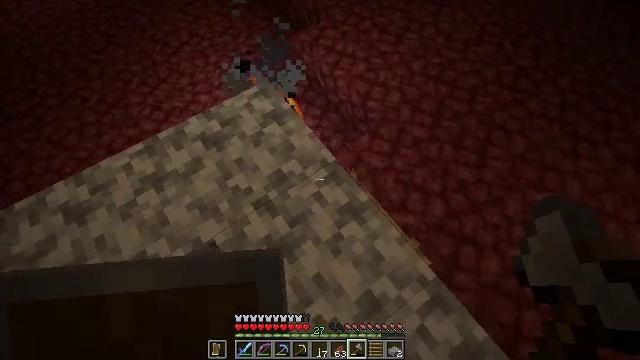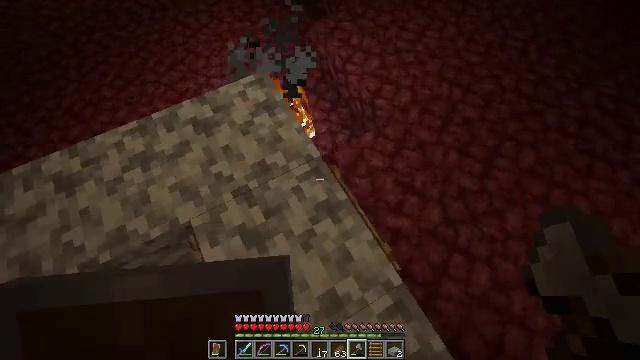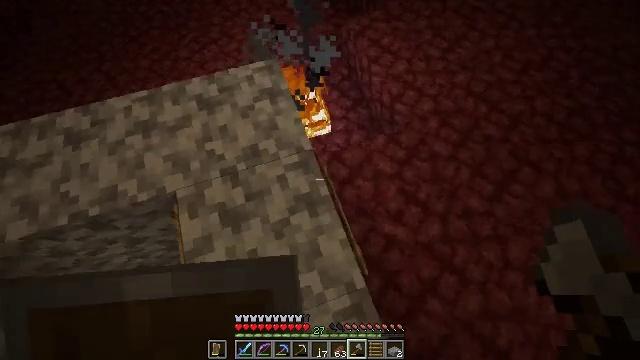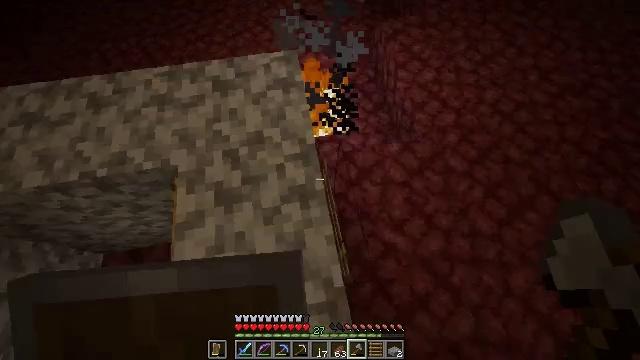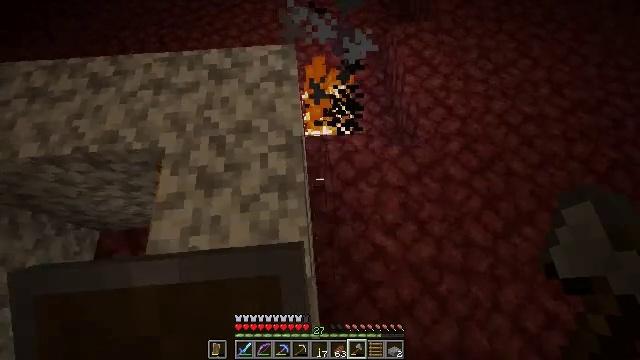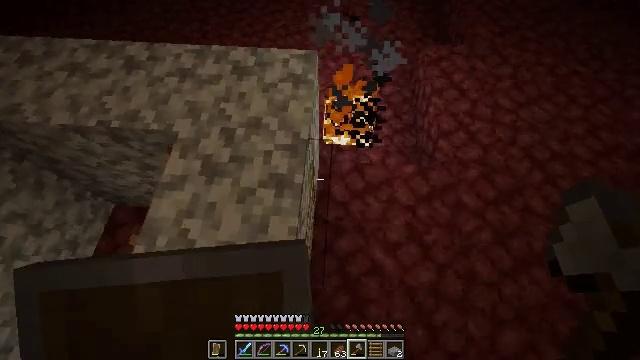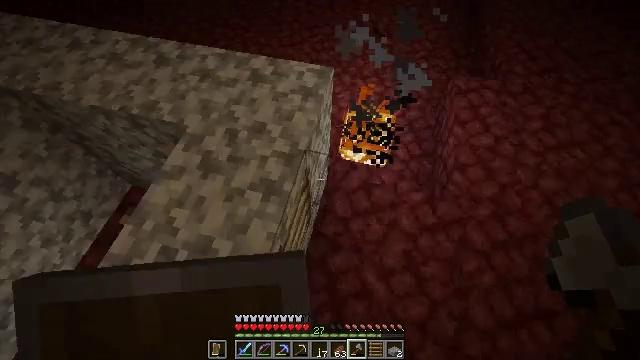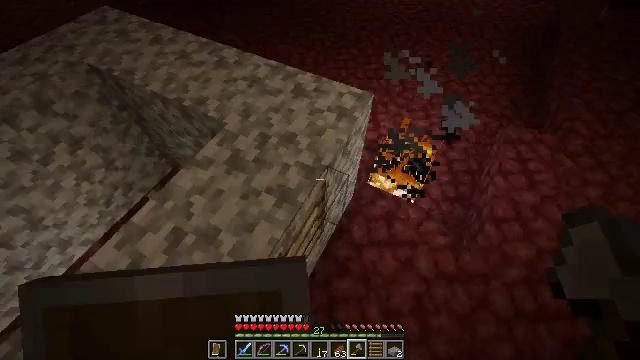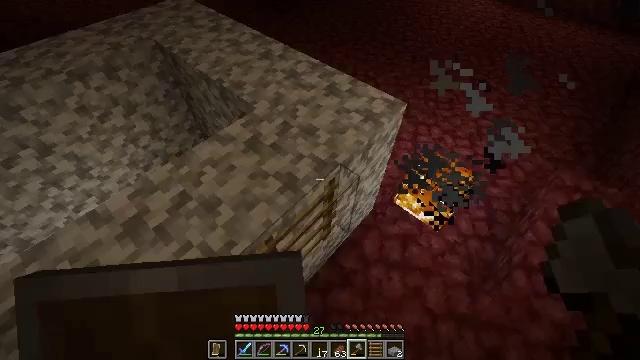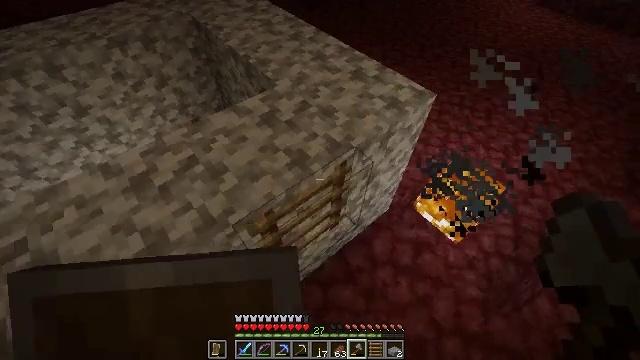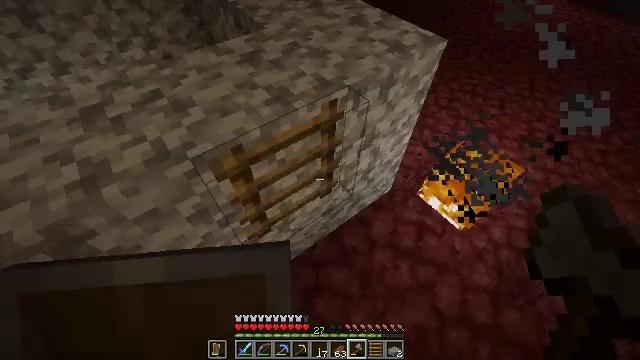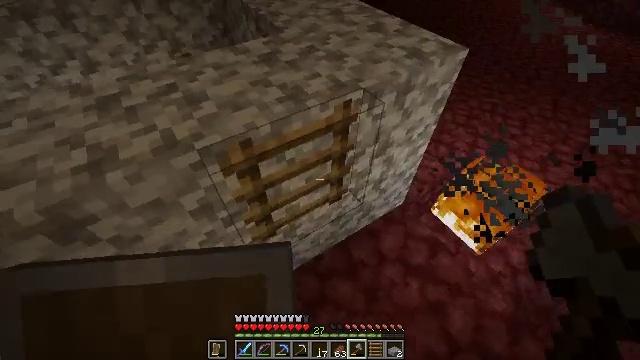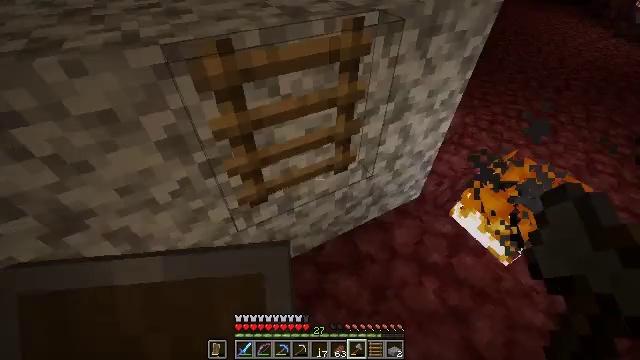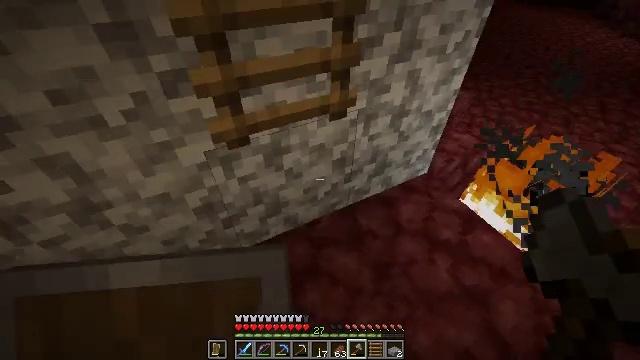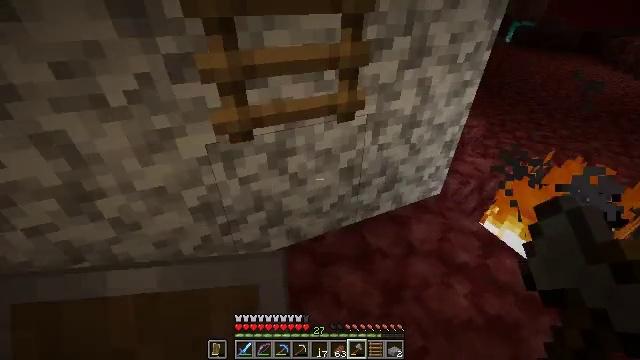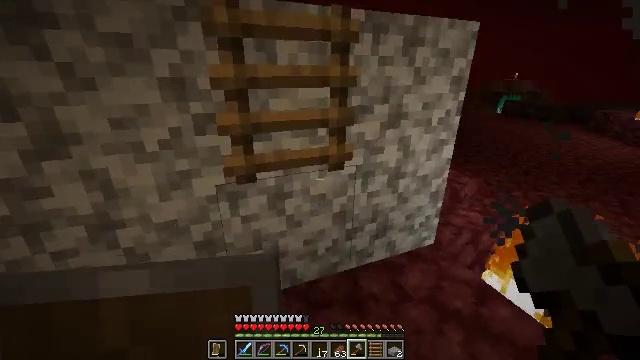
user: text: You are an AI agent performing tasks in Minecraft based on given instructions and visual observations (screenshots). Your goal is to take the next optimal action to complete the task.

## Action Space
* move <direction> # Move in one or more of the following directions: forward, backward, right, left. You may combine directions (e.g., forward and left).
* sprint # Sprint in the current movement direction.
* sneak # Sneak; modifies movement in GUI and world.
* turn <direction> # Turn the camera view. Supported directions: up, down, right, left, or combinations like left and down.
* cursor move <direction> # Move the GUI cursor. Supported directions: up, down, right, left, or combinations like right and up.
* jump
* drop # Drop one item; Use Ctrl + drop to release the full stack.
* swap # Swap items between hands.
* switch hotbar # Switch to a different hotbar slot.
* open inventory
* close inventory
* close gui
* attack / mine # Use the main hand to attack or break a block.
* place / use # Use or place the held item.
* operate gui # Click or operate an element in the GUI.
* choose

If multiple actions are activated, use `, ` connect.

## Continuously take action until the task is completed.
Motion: motion action
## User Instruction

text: Disassemble the ladder.
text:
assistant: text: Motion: move right, turn left and down
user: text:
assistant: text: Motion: move right, turn left
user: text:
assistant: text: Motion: move right, turn left
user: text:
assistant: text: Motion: move right, turn left
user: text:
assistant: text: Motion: move right, turn left and up
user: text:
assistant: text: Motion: move right, turn left and up
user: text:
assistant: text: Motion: move right, turn left and up
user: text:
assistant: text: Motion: turn left and up
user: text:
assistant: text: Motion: turn left
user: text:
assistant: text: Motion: turn left
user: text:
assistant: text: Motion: turn left and up
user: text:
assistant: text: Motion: move back, turn left and up
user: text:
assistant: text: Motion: move back, turn up
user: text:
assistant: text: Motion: move back, turn left and up
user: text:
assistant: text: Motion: move back and move right, turn left and up
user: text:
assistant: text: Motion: move right, turn left and up
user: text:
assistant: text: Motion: turn left and up
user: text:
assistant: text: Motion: turn left and up
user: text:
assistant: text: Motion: turn up
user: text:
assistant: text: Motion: attack / mine
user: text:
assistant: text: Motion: attack / mine
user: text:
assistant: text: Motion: attack / mine
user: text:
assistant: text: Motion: attack / mine
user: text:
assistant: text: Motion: attack / mine
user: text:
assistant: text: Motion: attack / mine
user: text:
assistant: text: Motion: attack / mine
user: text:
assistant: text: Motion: attack / mine
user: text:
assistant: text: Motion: attack / mine
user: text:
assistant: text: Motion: attack / mine
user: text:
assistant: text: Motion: attack / mine